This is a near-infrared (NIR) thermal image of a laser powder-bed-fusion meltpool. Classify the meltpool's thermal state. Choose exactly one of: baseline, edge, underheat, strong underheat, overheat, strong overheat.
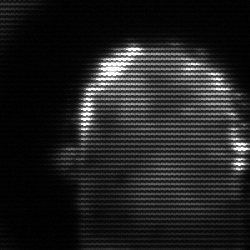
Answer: baseline